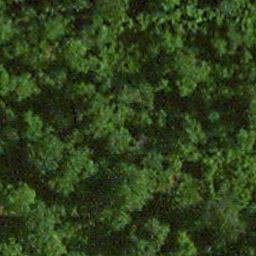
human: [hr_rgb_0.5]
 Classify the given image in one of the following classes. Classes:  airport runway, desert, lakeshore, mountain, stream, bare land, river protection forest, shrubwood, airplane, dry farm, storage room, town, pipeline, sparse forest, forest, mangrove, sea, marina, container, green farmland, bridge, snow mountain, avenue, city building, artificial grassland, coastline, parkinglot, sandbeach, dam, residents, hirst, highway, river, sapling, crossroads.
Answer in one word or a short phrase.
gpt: forest